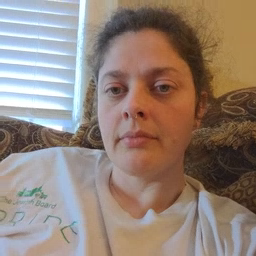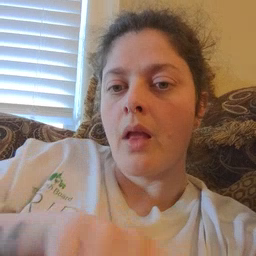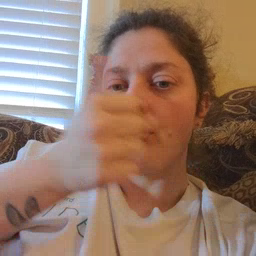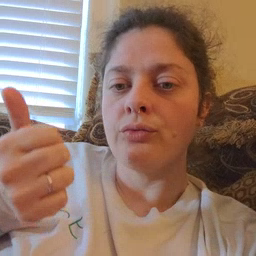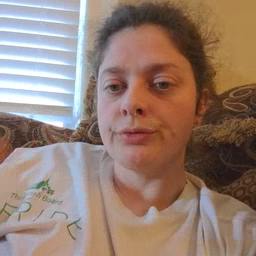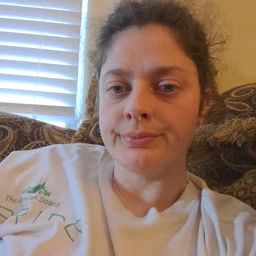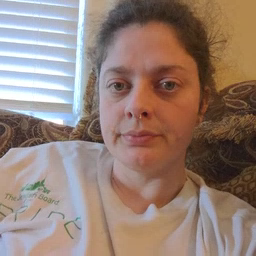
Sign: another